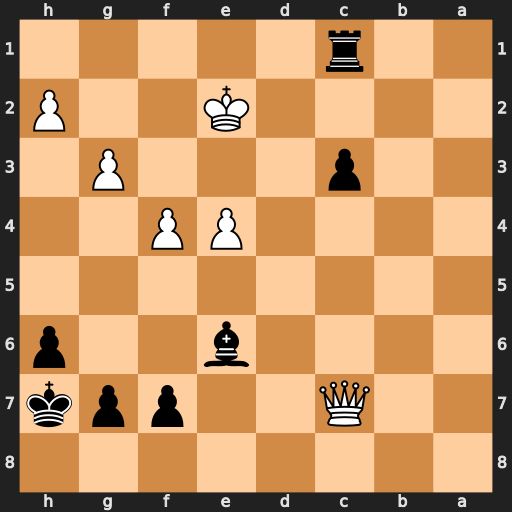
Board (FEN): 8/2Q2ppk/4b2p/8/4PP2/2p3P1/4K2P/2r5
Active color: b
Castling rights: -
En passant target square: -
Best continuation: Bb3 e5 c2 e6 fxe6 Qc3 Rd1 Qxb3 c1=N+ Kxd1 Nxb3